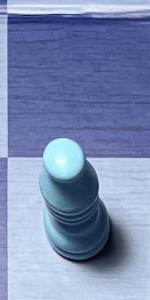
Label: Bishop_White